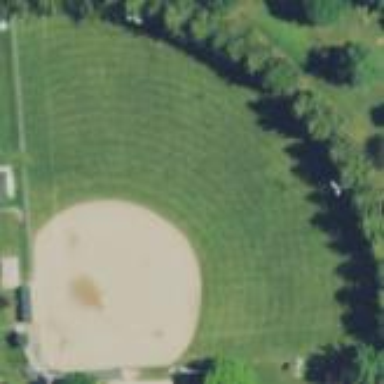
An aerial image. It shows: Baseball pitch for leisure land activities.